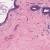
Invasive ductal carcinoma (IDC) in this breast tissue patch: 0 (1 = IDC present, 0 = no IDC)